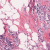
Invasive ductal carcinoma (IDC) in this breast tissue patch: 1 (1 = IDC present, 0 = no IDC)